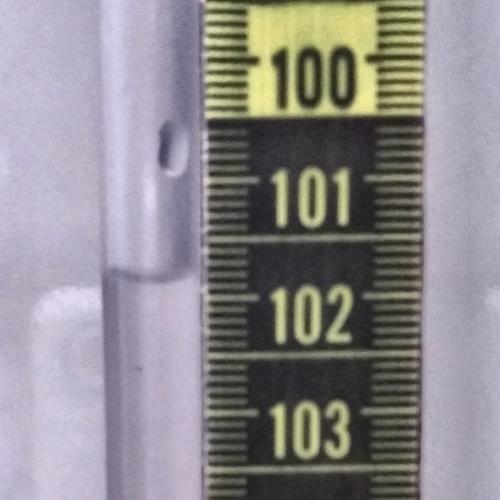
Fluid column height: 101.8 cm